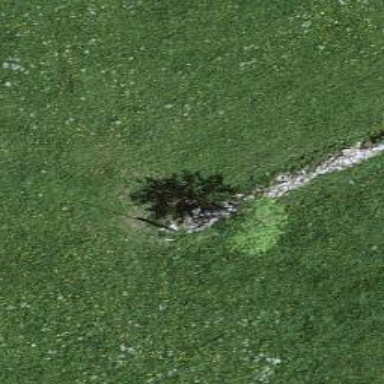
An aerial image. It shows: Dry stone wall barrier.